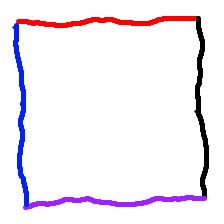
Shape: square